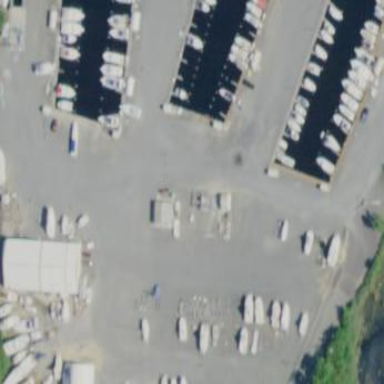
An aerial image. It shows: Boatyard located near waterway.